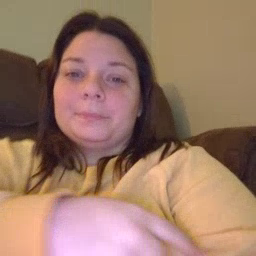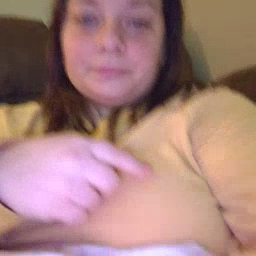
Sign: arm